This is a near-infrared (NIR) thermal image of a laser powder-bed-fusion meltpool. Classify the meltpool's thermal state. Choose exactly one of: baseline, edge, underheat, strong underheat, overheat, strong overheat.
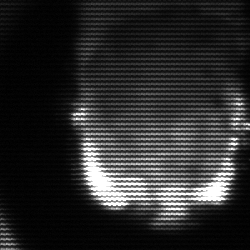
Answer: baseline